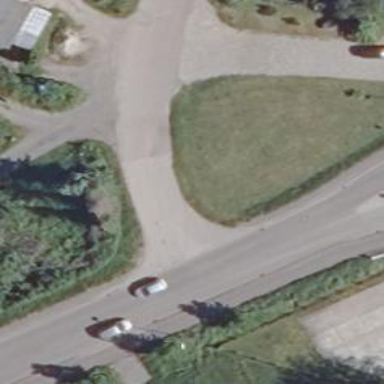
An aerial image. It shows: Road with "give way" sign.